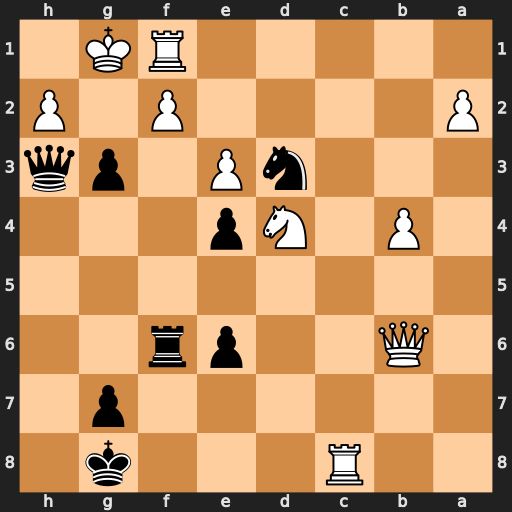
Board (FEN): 2R3k1/6p1/1Q2pr2/8/1P1Np3/3nP1pq/P4P1P/5RK1
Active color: b
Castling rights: -
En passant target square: -
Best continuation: Kh7 Rh8+ Kxh8 Qb8+ Kh7